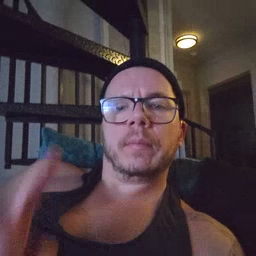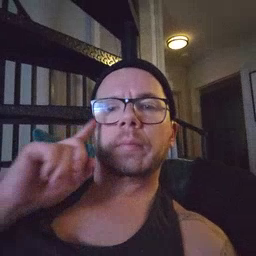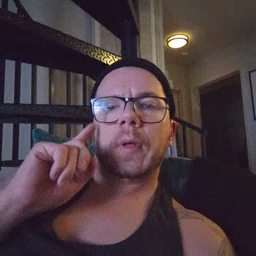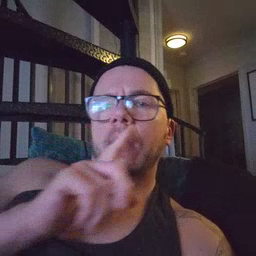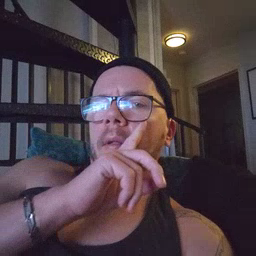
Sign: eye